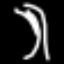
Label: palm tree